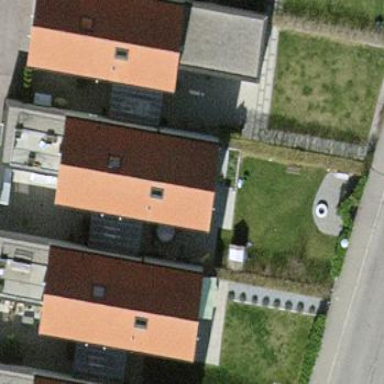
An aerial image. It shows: Detached building with gabled tile roof.